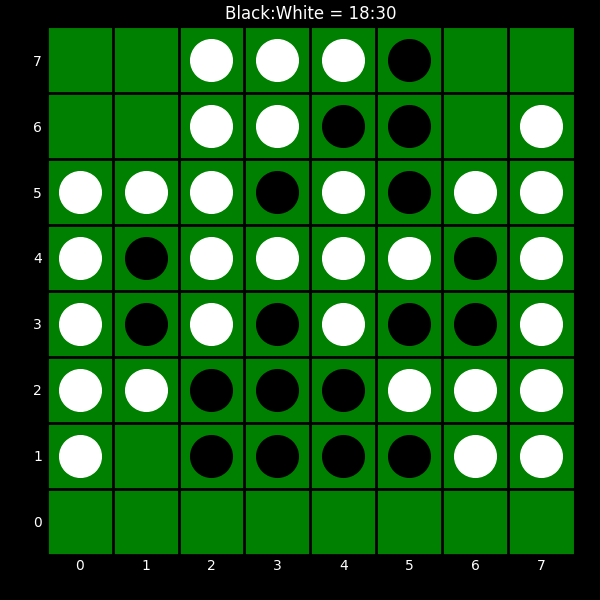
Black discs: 18
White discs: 30